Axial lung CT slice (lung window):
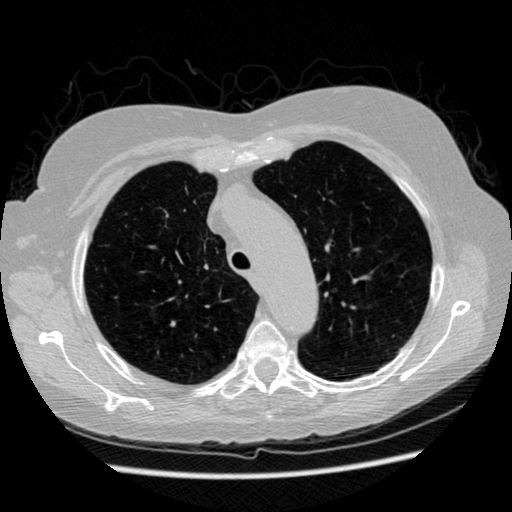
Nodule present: no